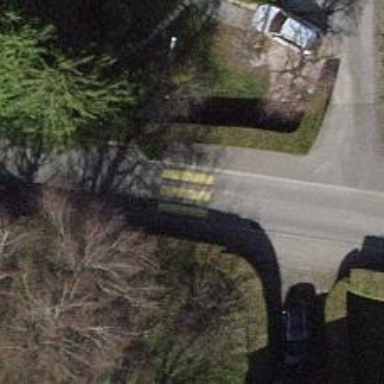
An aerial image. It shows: Uncontrolled road crossing.